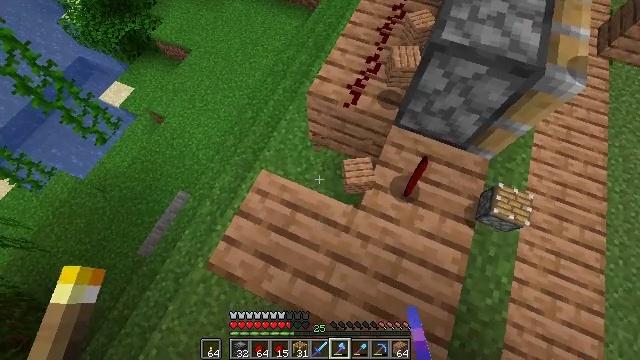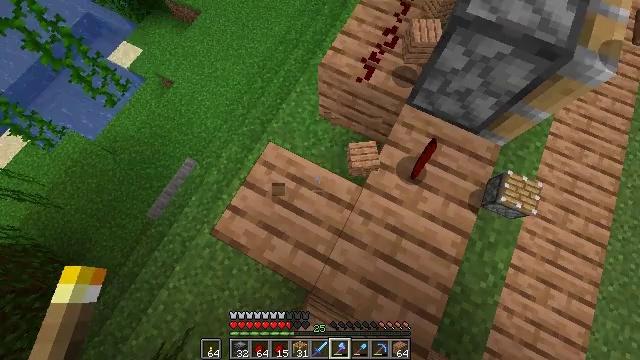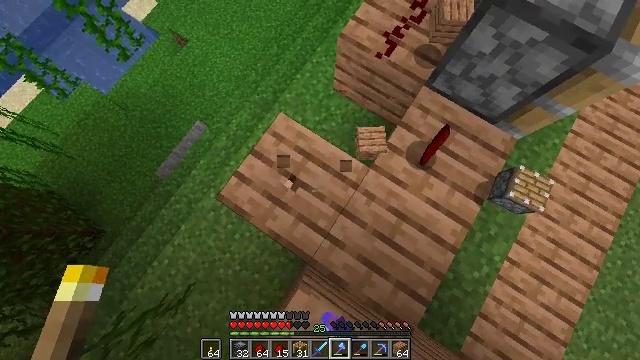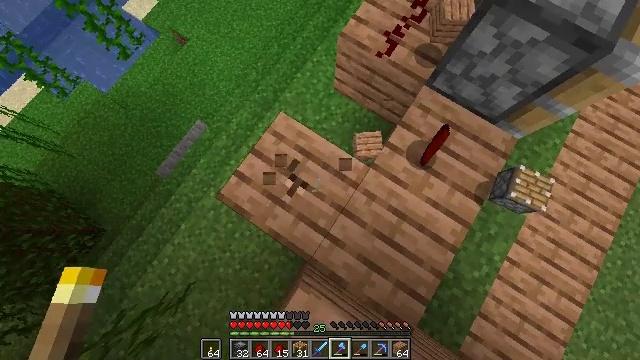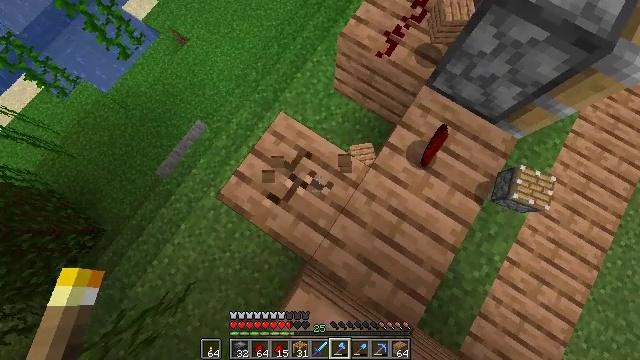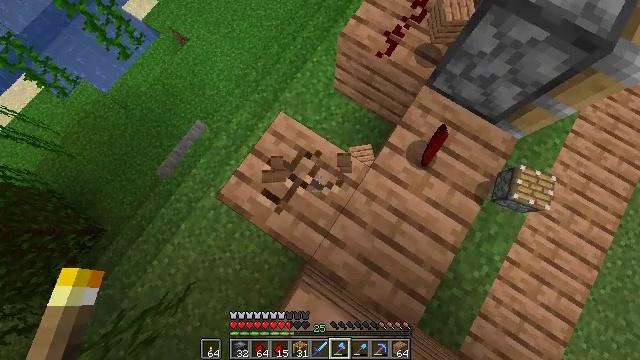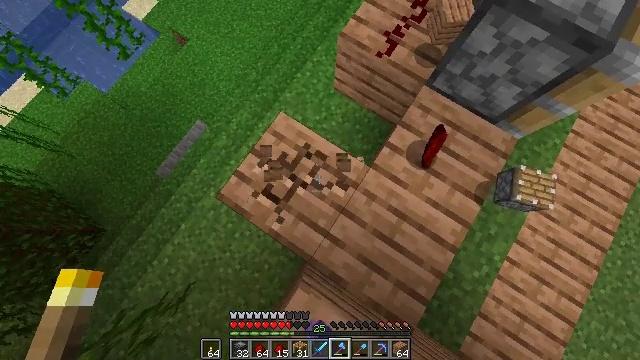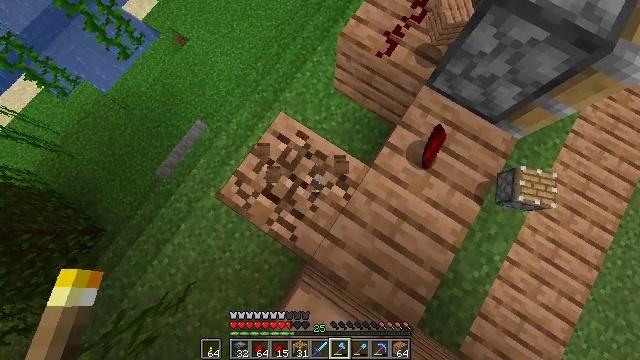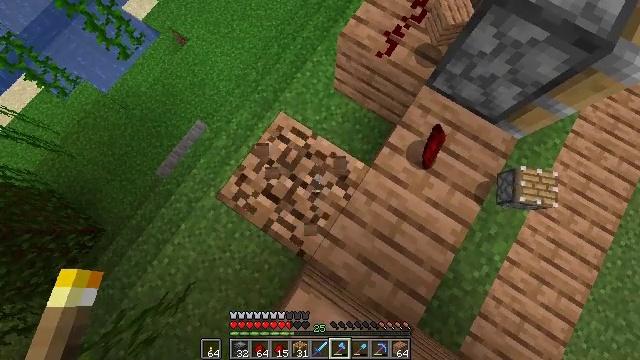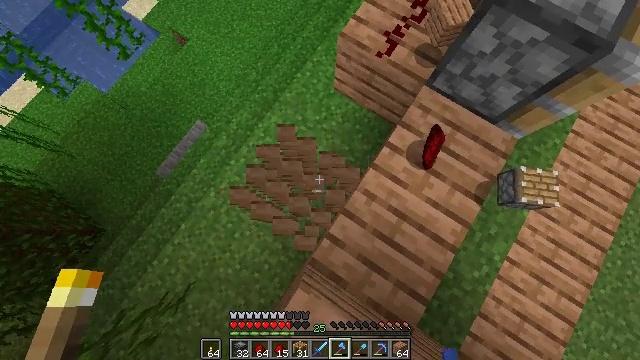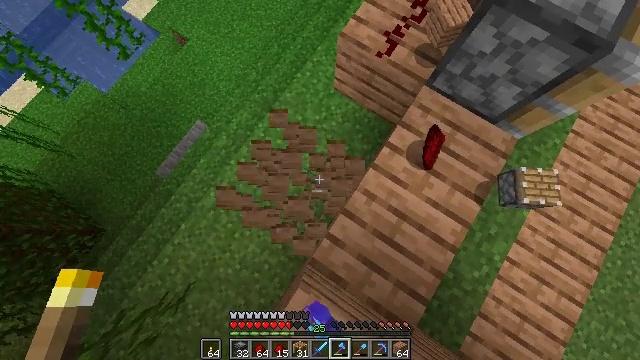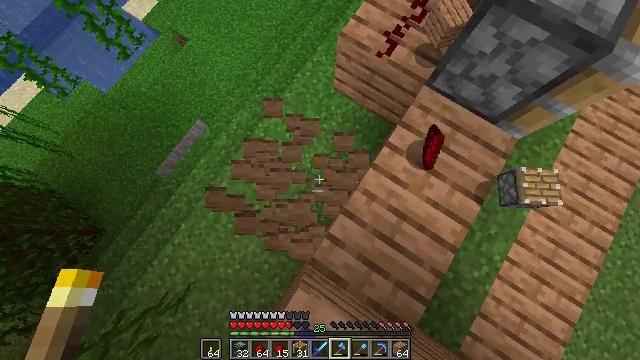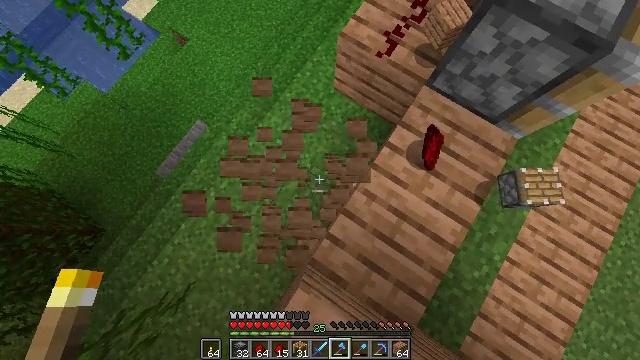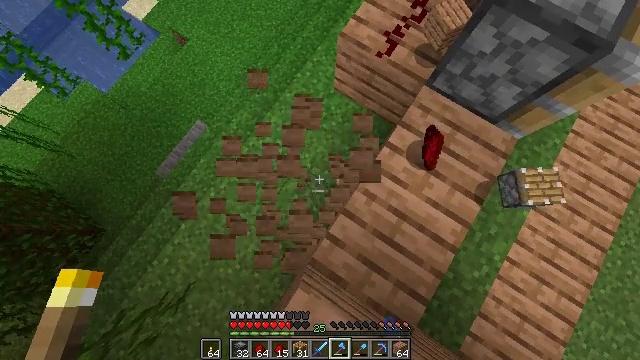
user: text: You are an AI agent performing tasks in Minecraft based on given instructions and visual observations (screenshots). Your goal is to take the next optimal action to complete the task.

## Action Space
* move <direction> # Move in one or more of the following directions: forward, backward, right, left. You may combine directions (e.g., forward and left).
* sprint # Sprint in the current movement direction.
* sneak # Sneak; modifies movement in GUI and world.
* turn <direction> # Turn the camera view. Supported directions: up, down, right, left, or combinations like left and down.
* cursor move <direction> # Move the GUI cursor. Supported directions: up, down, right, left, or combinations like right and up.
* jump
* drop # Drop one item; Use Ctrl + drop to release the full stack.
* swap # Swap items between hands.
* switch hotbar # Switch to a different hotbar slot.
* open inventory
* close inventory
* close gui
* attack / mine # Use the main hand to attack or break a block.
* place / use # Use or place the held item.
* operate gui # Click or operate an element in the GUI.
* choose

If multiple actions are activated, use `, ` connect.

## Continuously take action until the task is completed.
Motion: motion action
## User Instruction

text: Retrieve jungle planks by mining.
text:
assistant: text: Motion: sneak, turn left and down, attack / mine
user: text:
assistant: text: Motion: sneak, turn left and down, attack / mine
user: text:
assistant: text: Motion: sneak, attack / mine
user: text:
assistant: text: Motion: sneak, attack / mine
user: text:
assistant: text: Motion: sneak, attack / mine
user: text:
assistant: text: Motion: sneak, attack / mine
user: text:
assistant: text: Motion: sneak, attack / mine
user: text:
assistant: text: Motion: sneak, attack / mine
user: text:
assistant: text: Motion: sneak, attack / mine
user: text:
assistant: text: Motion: sneak, attack / mine
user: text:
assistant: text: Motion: sneak, attack / mine
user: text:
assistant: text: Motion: sneak, attack / mine
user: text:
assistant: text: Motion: sneak, attack / mine
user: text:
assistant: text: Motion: sneak, attack / mine